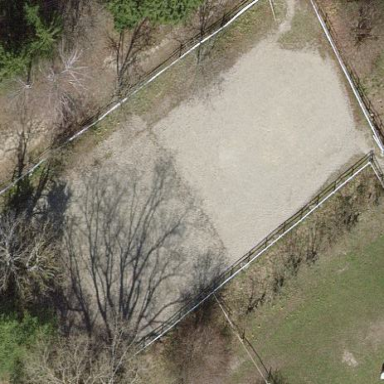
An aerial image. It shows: Equestrian pitch used for leisure and sports activities.